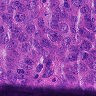
Metastatic tissue present: yes